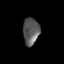
Tissue: prostate
Cell type: Epithelial cells
Senescence score: 0.3093
Nuclear area (px): 435
Mean DAPI intensity: 89.308